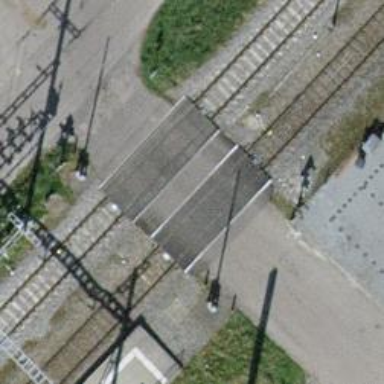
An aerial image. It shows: Level crossing at the railway with full barrier.